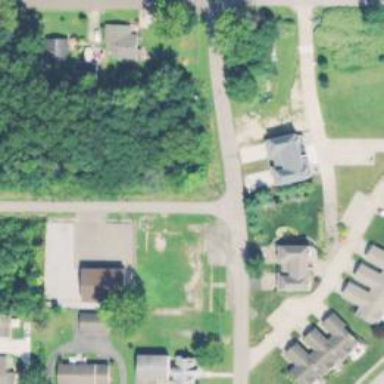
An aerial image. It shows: Residential road.